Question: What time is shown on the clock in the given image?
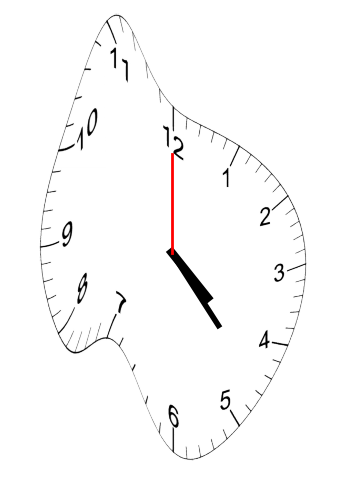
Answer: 04:23:00